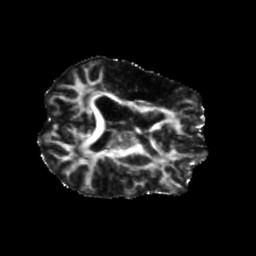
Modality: FA
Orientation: axial
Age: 42
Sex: male
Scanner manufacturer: siemens
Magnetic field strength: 3 T
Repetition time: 5.25 s
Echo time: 0.08 s